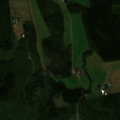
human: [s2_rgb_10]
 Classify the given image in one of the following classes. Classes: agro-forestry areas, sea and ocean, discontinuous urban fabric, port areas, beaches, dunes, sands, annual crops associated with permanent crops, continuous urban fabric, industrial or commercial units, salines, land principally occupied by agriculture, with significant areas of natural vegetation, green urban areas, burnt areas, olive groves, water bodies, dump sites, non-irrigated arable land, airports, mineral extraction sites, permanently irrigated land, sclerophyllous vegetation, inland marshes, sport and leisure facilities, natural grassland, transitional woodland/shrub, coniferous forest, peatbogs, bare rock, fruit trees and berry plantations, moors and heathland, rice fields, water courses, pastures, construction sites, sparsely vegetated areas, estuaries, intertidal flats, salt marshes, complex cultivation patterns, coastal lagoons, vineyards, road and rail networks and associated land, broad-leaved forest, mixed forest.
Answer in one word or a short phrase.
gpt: non-irrigated arable land, land principally occupied by agriculture, with significant areas of natural vegetation, coniferous forest, mixed forest, transitional woodland/shrub